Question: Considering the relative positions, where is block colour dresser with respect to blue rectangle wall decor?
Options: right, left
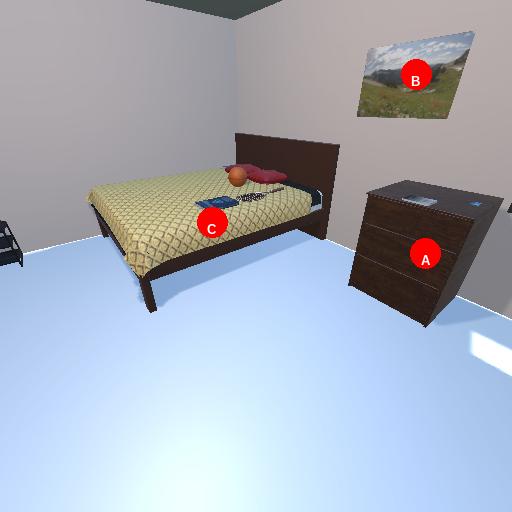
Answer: right